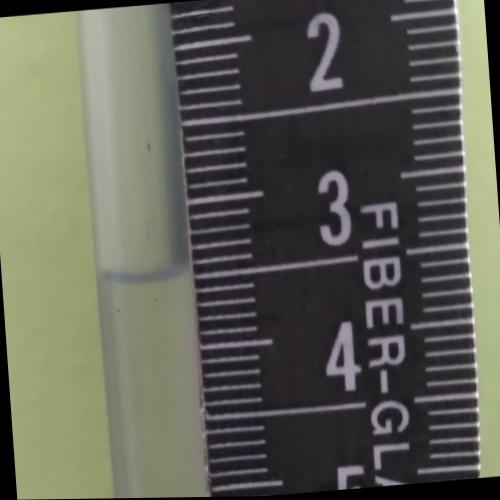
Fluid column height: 3.5 cm